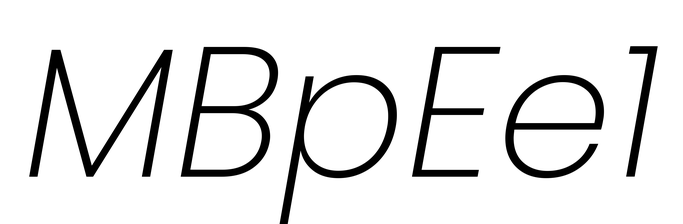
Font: Poppins-ExtraLightItalic